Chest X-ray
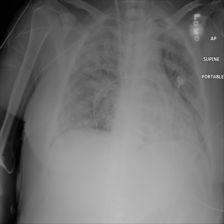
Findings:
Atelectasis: negative
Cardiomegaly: negative
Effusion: negative
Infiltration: negative
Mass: negative
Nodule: negative
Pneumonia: negative
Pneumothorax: negative
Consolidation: negative
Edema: negative
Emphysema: negative
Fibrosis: negative
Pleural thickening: negative
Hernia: negative